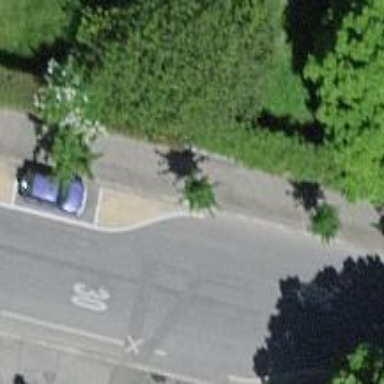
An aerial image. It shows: Broadleaved tree along the street.